Current action and preconditions to check: trajectory_clear

Your task: For each precondition in the list above, predict whether it will hold at this action.

Consider the current scene as observed from the mobile robot's camera, and analyze the predicted future states of all dynamic agents (e.g., people, animals, vehicles, or any moving entities) within the NEXT SECOND.

IMPORTANT: Only answer "very likely" if you are absolutely certain—based on strong, clear evidence—that a dynamic agent will violate the precondition in the predicted future state. Do NOT answer "very likely" for unlikely, ambiguous, or low-probability risks.

Ask yourself for each precondition: Is there a high probability, with clear and convincing evidence, that the predicted future states of any dynamic agent will interfere with the predicted future state of the currently executing action within the NEXT SECOND, causing that precondition to fail?

Assess the risk level based on these predictions. Use "likely" or "very likely" if motions create a clear risk of interference.

Use "neutral" or "improbable" if agents are nearby but their predicted paths are clearly diverging or non-conflicting.

Failure Risk Categories: "very improbable", "improbable", "neutral", "likely", "very likely"

Answer Format: Output ONLY the probability_of_failure value from these categories: "very improbable", "improbable", "neutral", "likely", "very likely"

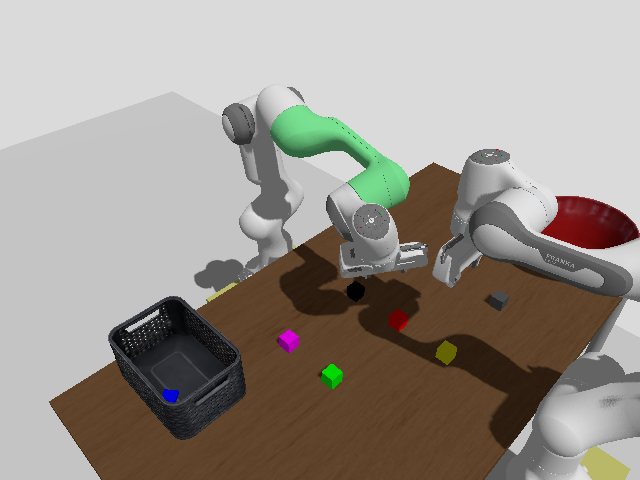

Answer: neutral